Question: So I got my new watch (yay!). I manually added its UDID to the developer portal and refreshed the provisioning profiles and I was able to push an archive to ITC for testing but now I want to run the app in debug on my watch itself.
I try deploying the watch kit app target set to my phone as the device and it sits there and runs/ churns for a while and nothing happens.
If I wait long enough, Xcode eventually errors with
"Install of Apple Watch Application never finished"

Has anyone run across this or know of any tricks I can try?
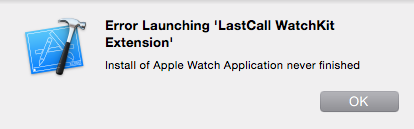
Answer: Well with much testing and fooling around, I was able to fix the problem.
There was a mix of the error above as well as the usual verification error.
I had to double check and triple check that all 3 of the developer provisioning profiles for watch ext, watch app, and the app were up to date with the updated Watch UDID device.
Note: For debugging watch apps, I have found that you seem to have to select to run the app from your watch and then the debugger will trigger